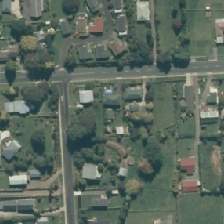
Land cover: urban_build_up